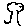
Label: tree